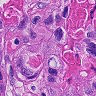
Metastatic tissue present: yes